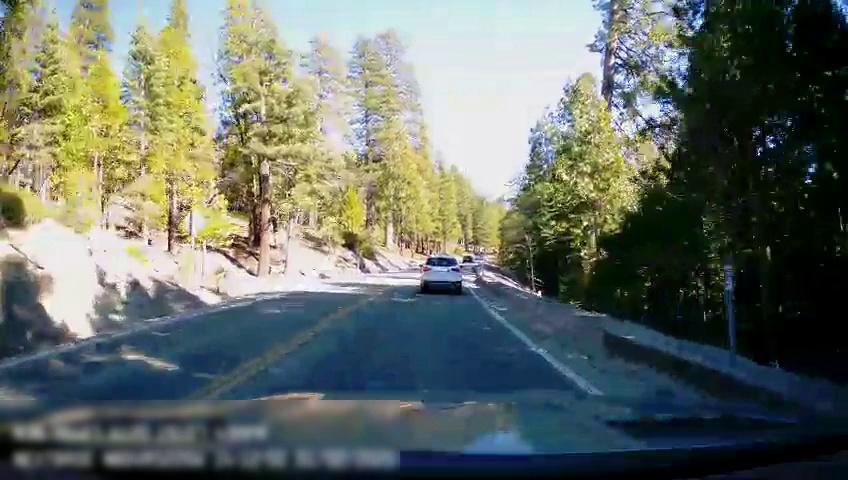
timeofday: Day
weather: Sunny
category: Drivable Space
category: Vehicles | SUV
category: Lanes | Current Lane
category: Lanes | Alternate Lane
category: Lanes | Opposite Lane